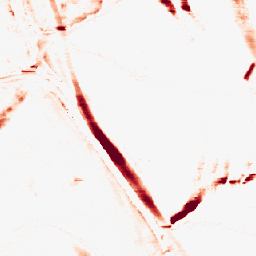
Category: morphological
Decomposition family: morphological_rect
Decomposition parameters: operation: opening
width: 20
height: 3
Upsampling method: nearest
Upsampling parameters: scale: 4
Upsampling scale: 4